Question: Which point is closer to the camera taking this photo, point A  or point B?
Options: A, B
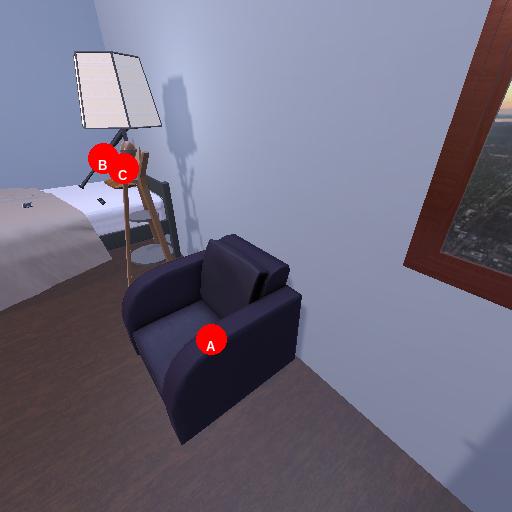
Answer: A